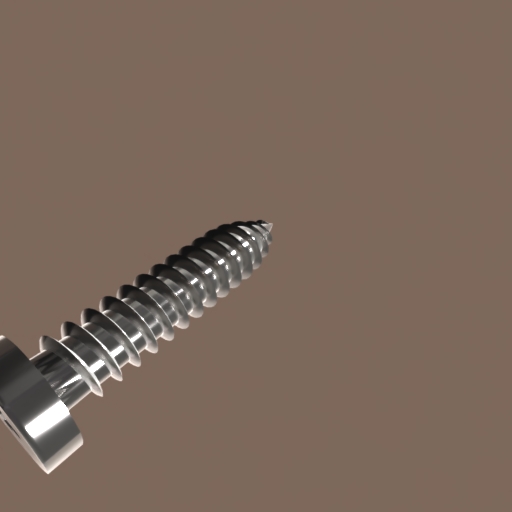
Label: screw